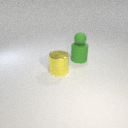
small green rubber sphere above large green rubber cylinder